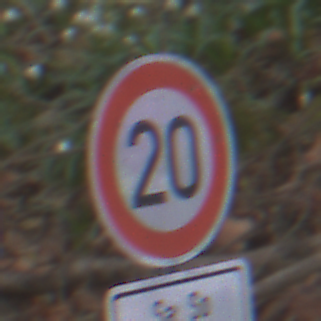
Verkehrszeichen: Geschwindigkeit20
Zusatzzeichen unten: ZeitangabenMitBeschraenkungAufWochentage9
Umgebung: Outdoor, Nature
Tageszeit: MorningAfternoon
Wetter: PartlyCloudy
Licht: Natural
Jahreszeit: NotSpecified
Kontrast: LowContrast